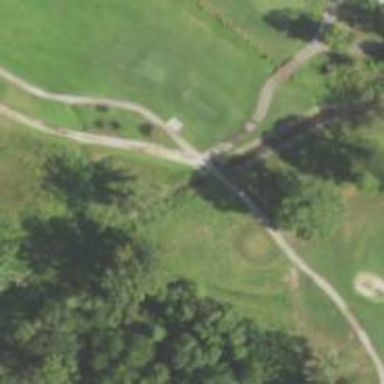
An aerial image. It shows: Path bridge with view of golf course.